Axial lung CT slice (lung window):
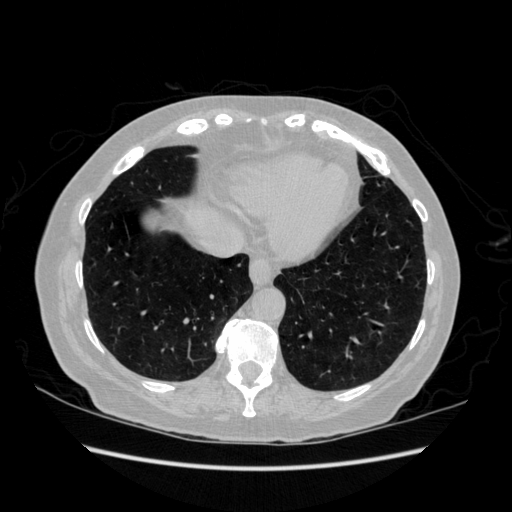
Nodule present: no